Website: home-depot
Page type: review-order
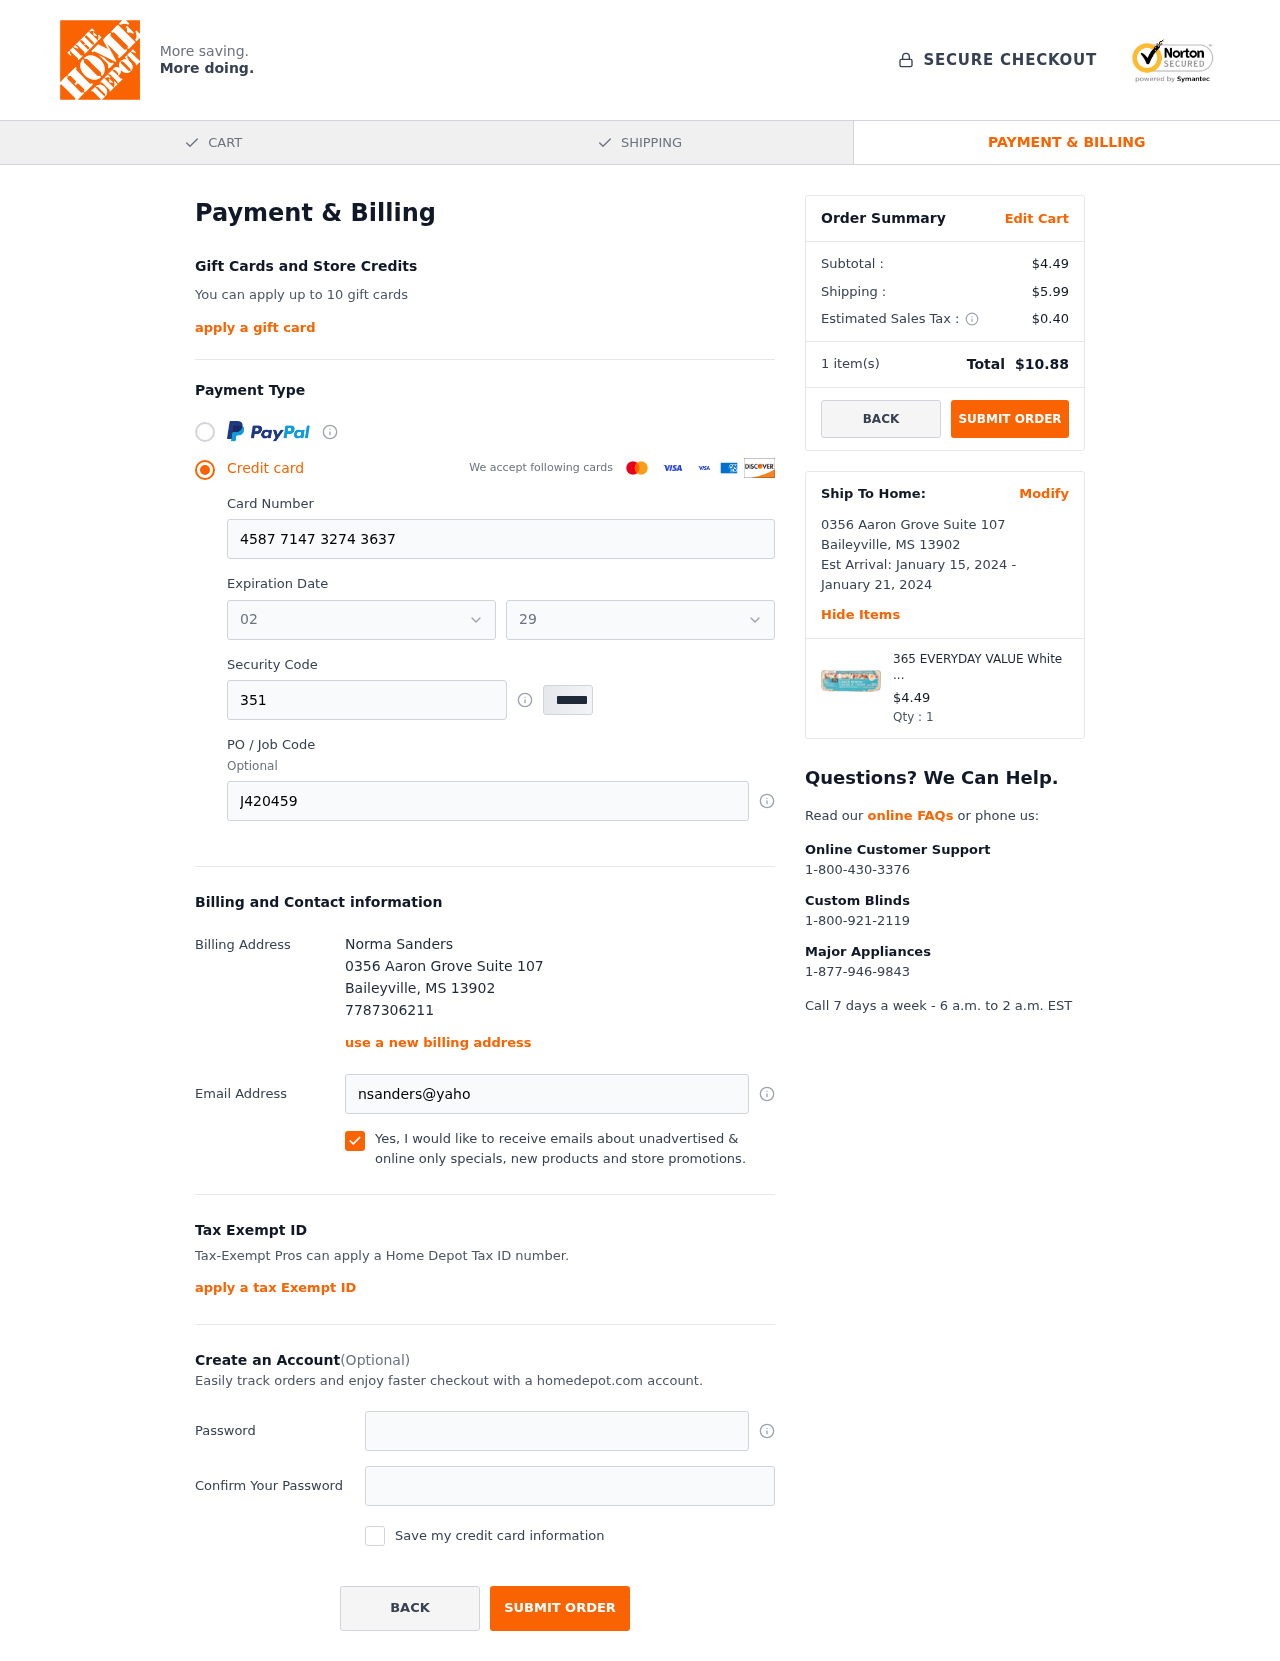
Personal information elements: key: PII_CARD_EXPIRY_MONTH
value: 02
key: PII_CARD_EXPIRY_YEAR
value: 29
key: PII_CITY
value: Baileyville
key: PII_FULLNAME
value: Norma Sanders
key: PII_PHONE
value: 7787306211
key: PII_POSTCODE
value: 13902
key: PII_STATE_ABBR
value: MS
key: PII_STREET
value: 0356 Aaron Grove Suite 107
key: PII_CARD_NUMBER
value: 4587 7147 3274 3637
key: PII_CARD_CVV
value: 351
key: PII_JOB_CODE
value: J420459
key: PII_EMAIL
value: nsanders@yahoo.com
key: PII_POSTCODE_FULL
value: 13902
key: PII_POSTCODE_NUMERIC
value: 13902
Product elements: key: PRODUCT1_NAME
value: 365 EVERYDAY VALUE White Large Grade A Eggs, 12 CT
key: PRODUCT1_PRICE
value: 4.49
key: PRODUCT1_QUANTITY
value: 1
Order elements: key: ORDER_SUBTOTAL
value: $4.49
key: ORDER_SHIPPING_COST
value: $5.99
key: ORDER_TAX
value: $0.40
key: ORDER_NUM_ITEMS
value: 1
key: ORDER_TOTAL
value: $10.88
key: ORDER_SHIPPING_DATE
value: January 15, 2024
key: ORDER_DELIVERY_DATE
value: January 21, 2024